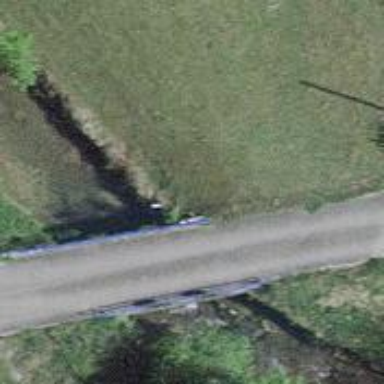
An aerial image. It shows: Residential road with bridge.